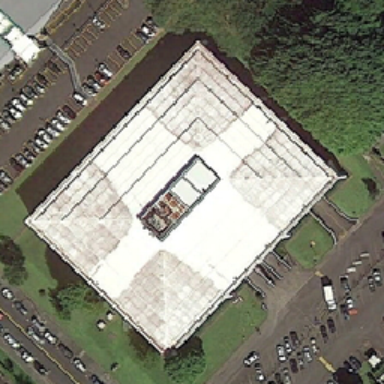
Many cars and some green trees surround the rectangular white central building .